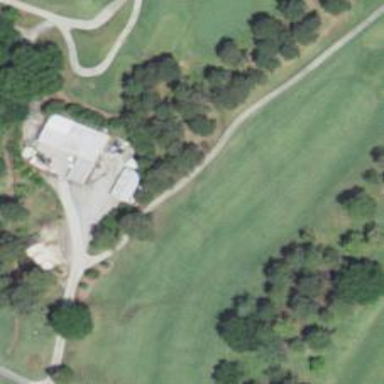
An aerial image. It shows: Pathway for golfing.